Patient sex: F
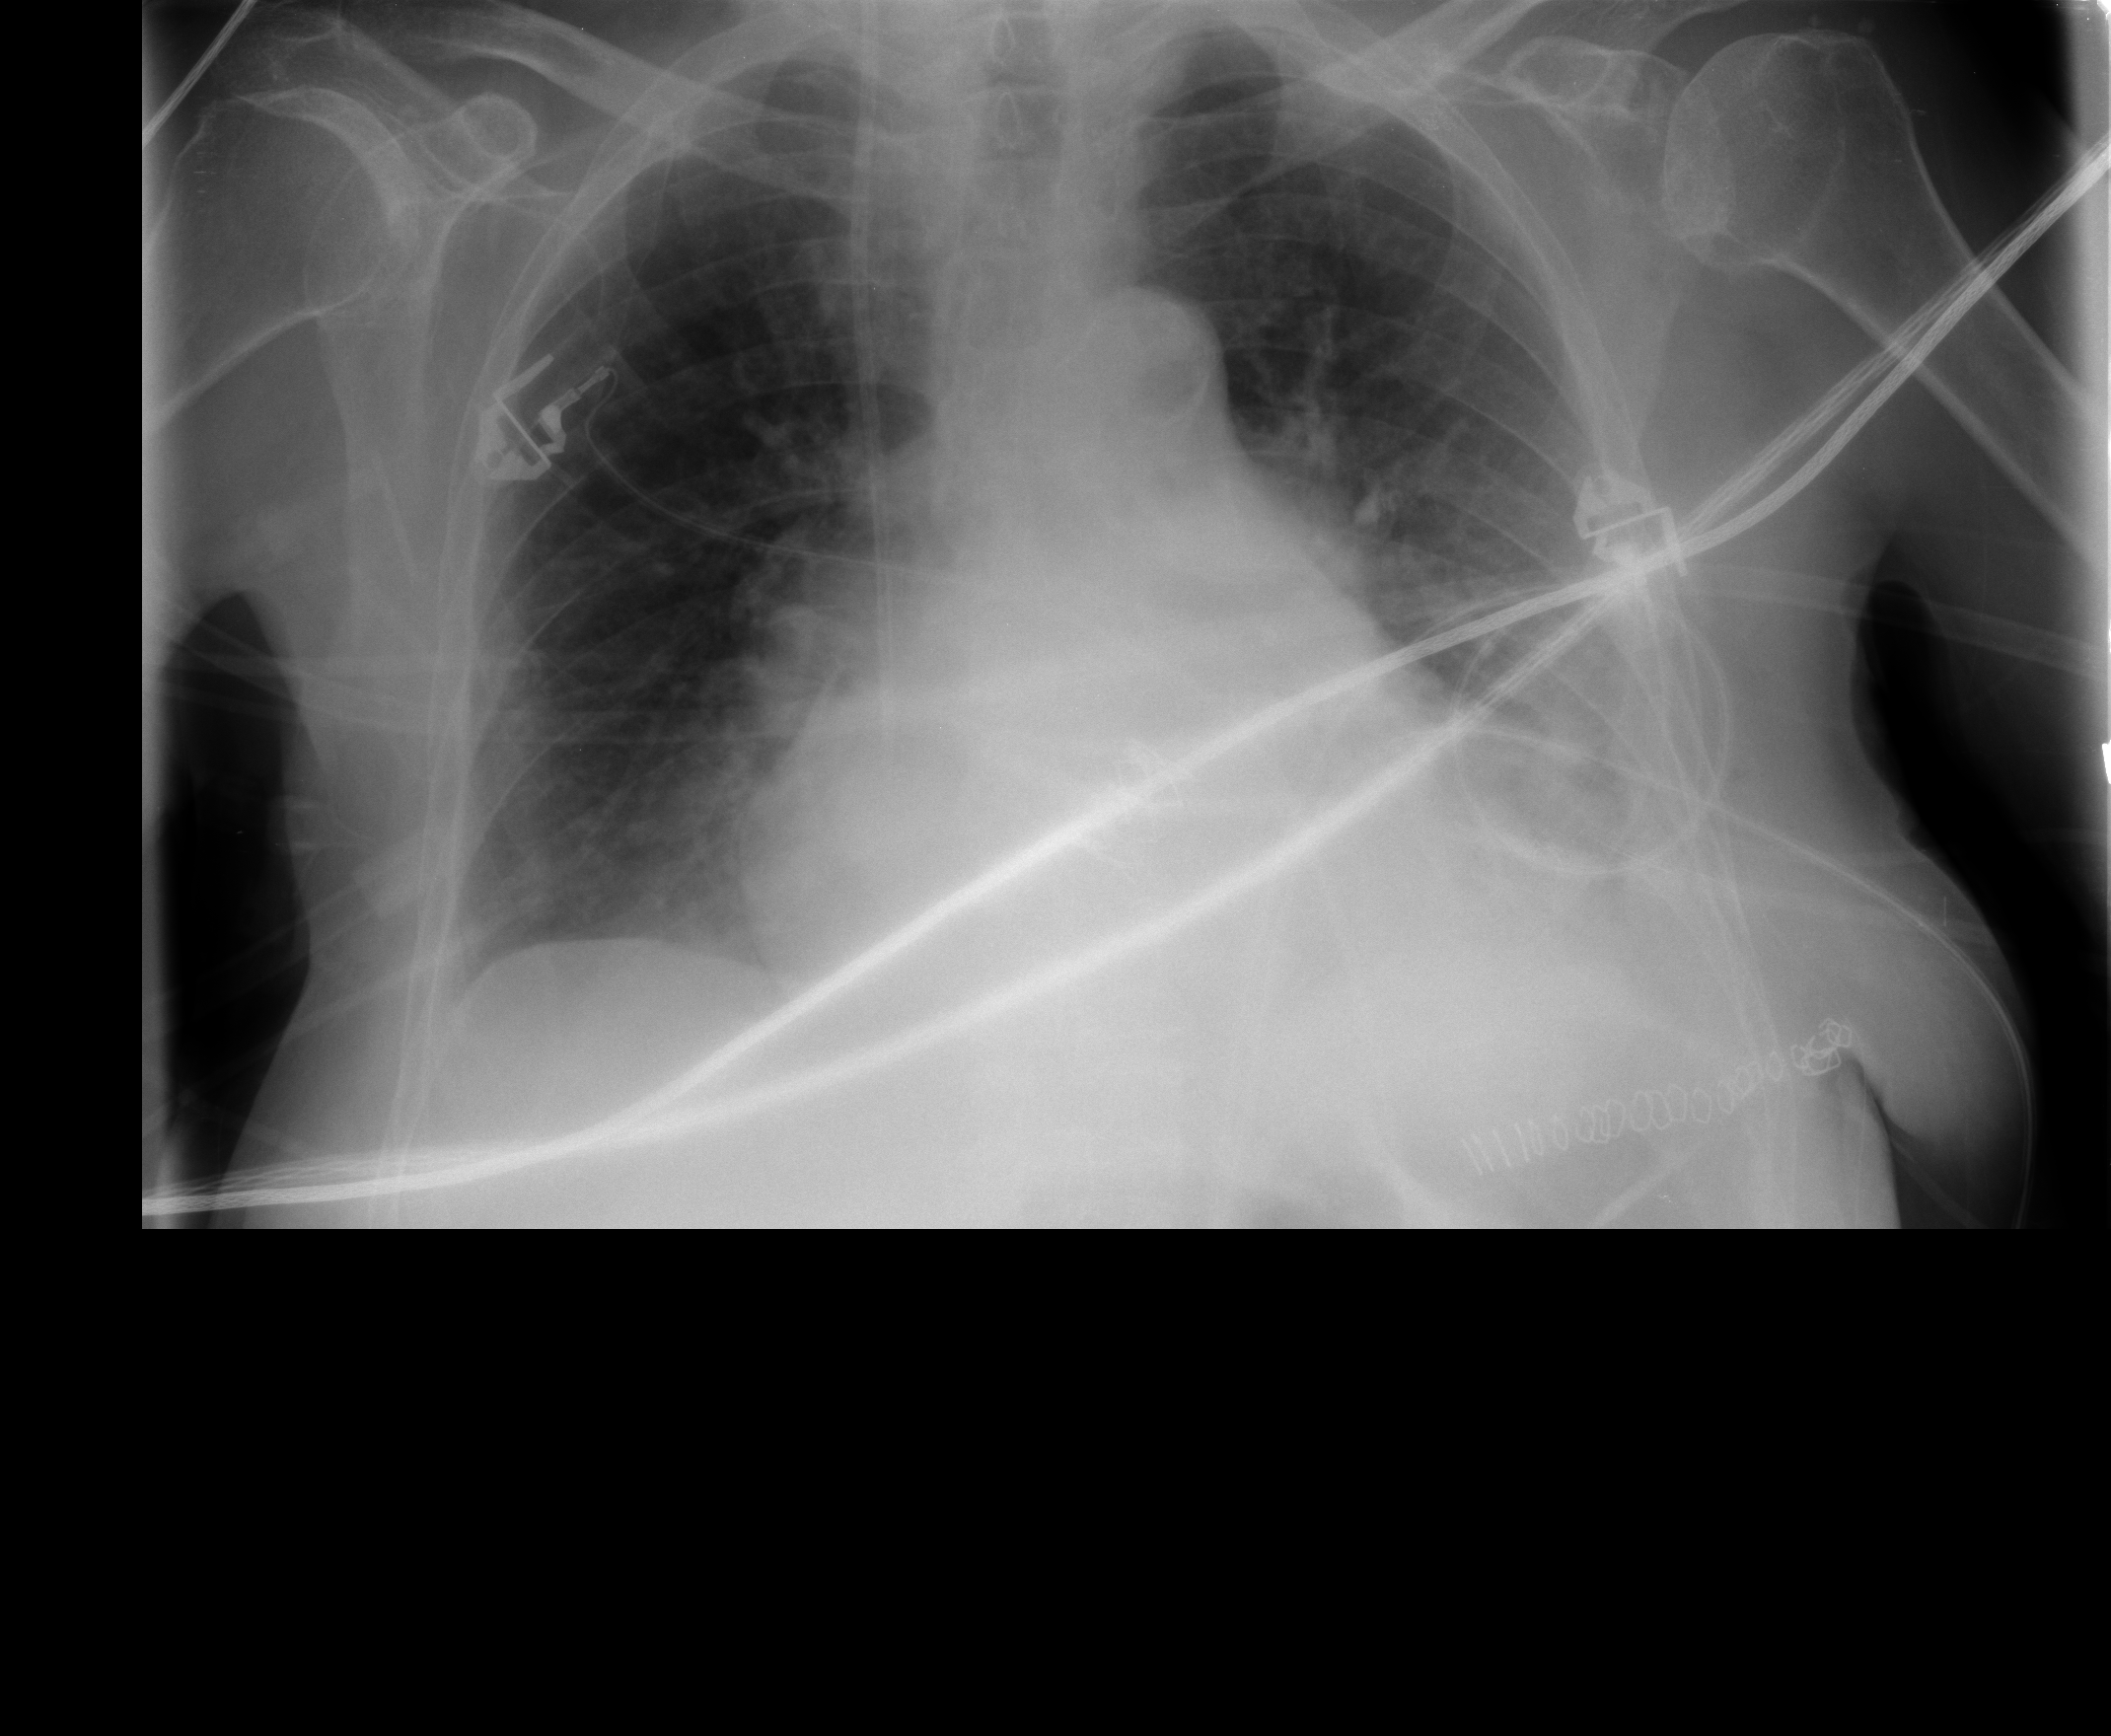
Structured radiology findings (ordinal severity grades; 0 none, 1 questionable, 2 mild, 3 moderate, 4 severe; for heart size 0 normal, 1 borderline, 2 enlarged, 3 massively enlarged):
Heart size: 2
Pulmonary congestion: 2
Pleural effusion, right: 0
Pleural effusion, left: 2
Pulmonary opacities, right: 0
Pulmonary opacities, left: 1
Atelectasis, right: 1
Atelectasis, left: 2